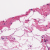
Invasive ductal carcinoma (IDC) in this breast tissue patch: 0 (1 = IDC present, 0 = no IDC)